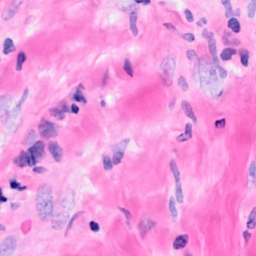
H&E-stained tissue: Breast